Field crop: tomato
Growth stage: 2
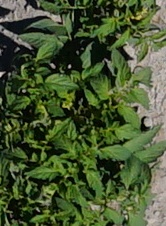
Species: tomato